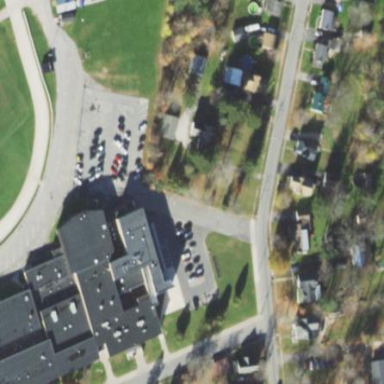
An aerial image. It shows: School building.